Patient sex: F
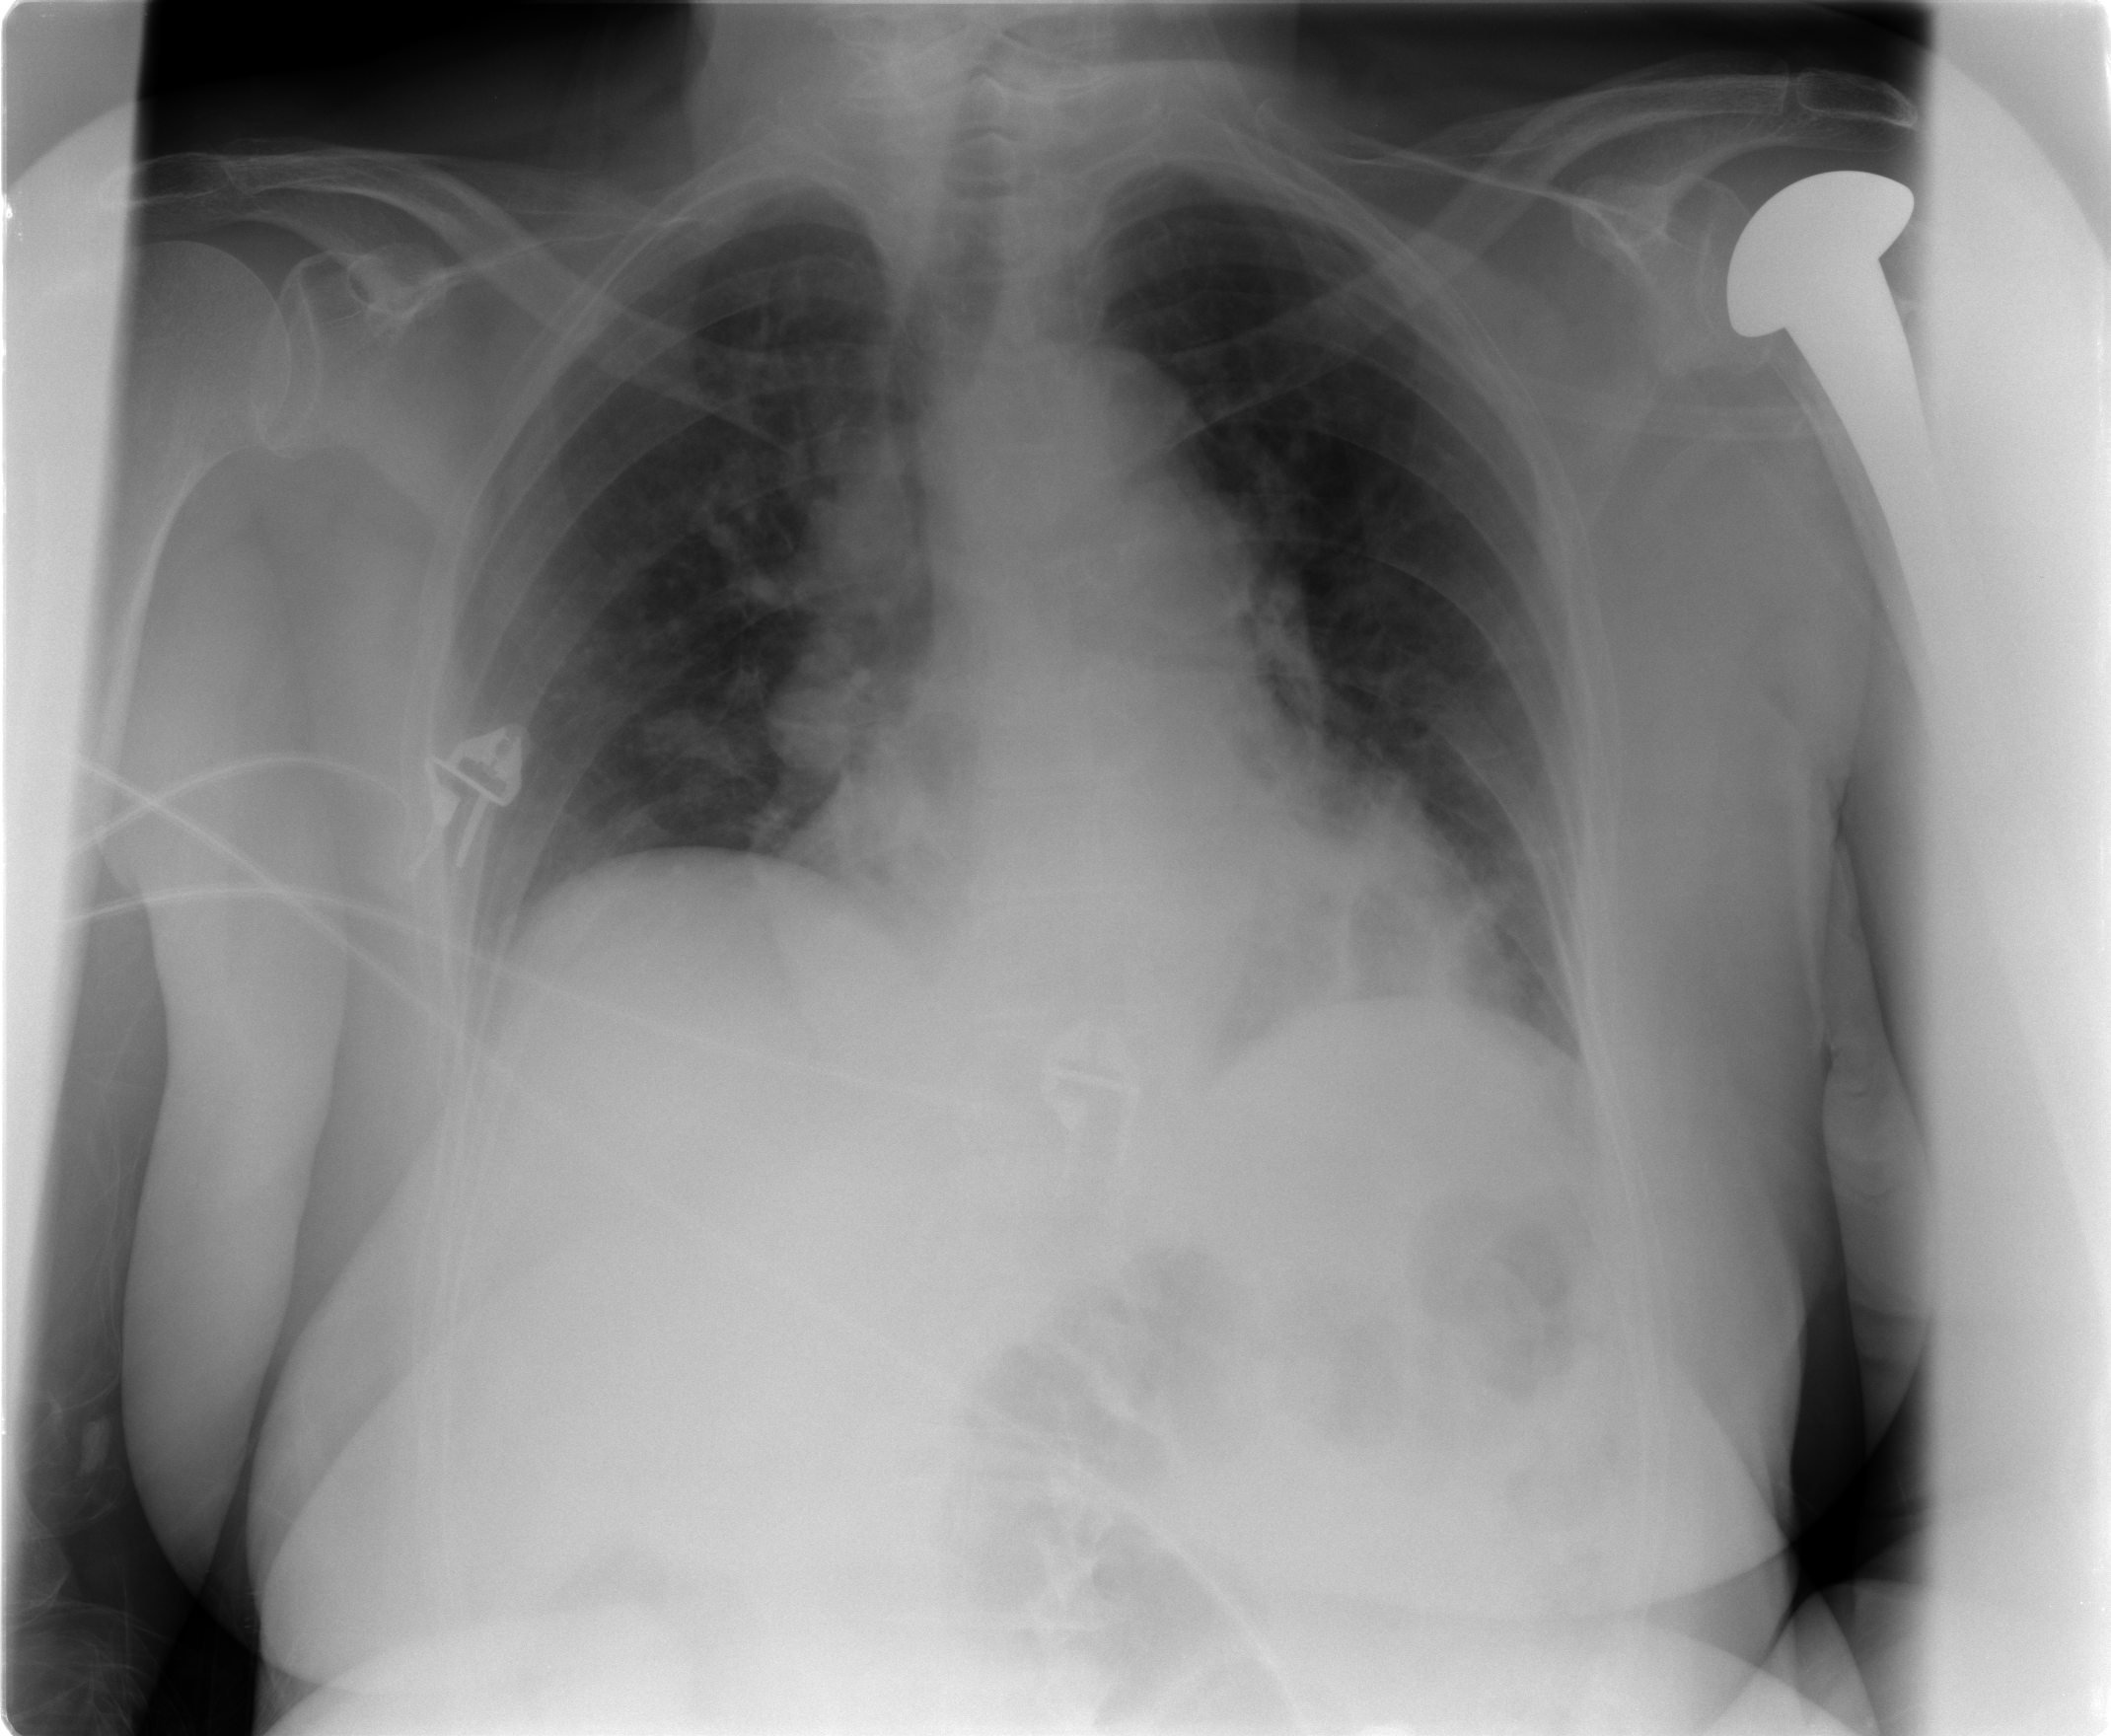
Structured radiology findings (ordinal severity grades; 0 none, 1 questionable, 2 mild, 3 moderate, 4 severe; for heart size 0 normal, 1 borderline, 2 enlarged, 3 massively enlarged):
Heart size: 2
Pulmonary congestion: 2
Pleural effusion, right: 0
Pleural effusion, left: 0
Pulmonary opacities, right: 2
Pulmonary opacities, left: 2
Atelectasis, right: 2
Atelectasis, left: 2